You are looking at the unprocessed time series of a bearing vibration snapshot. Based on the visible evidence, which condition applies: normal, inner_race, outer_race, ball?
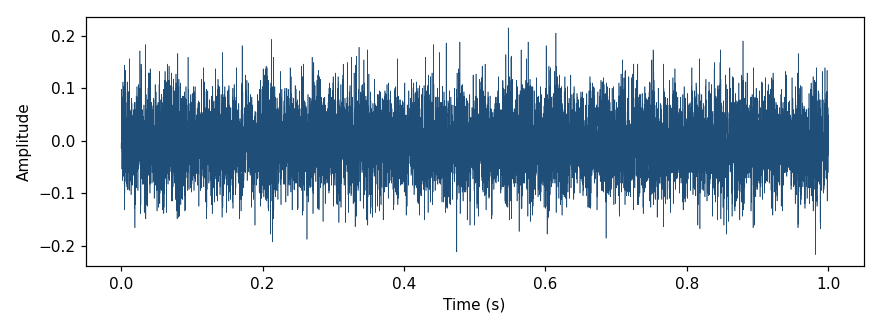
Answer: normal